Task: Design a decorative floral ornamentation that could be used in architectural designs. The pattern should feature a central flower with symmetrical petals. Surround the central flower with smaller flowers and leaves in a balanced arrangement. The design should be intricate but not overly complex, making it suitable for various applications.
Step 79:
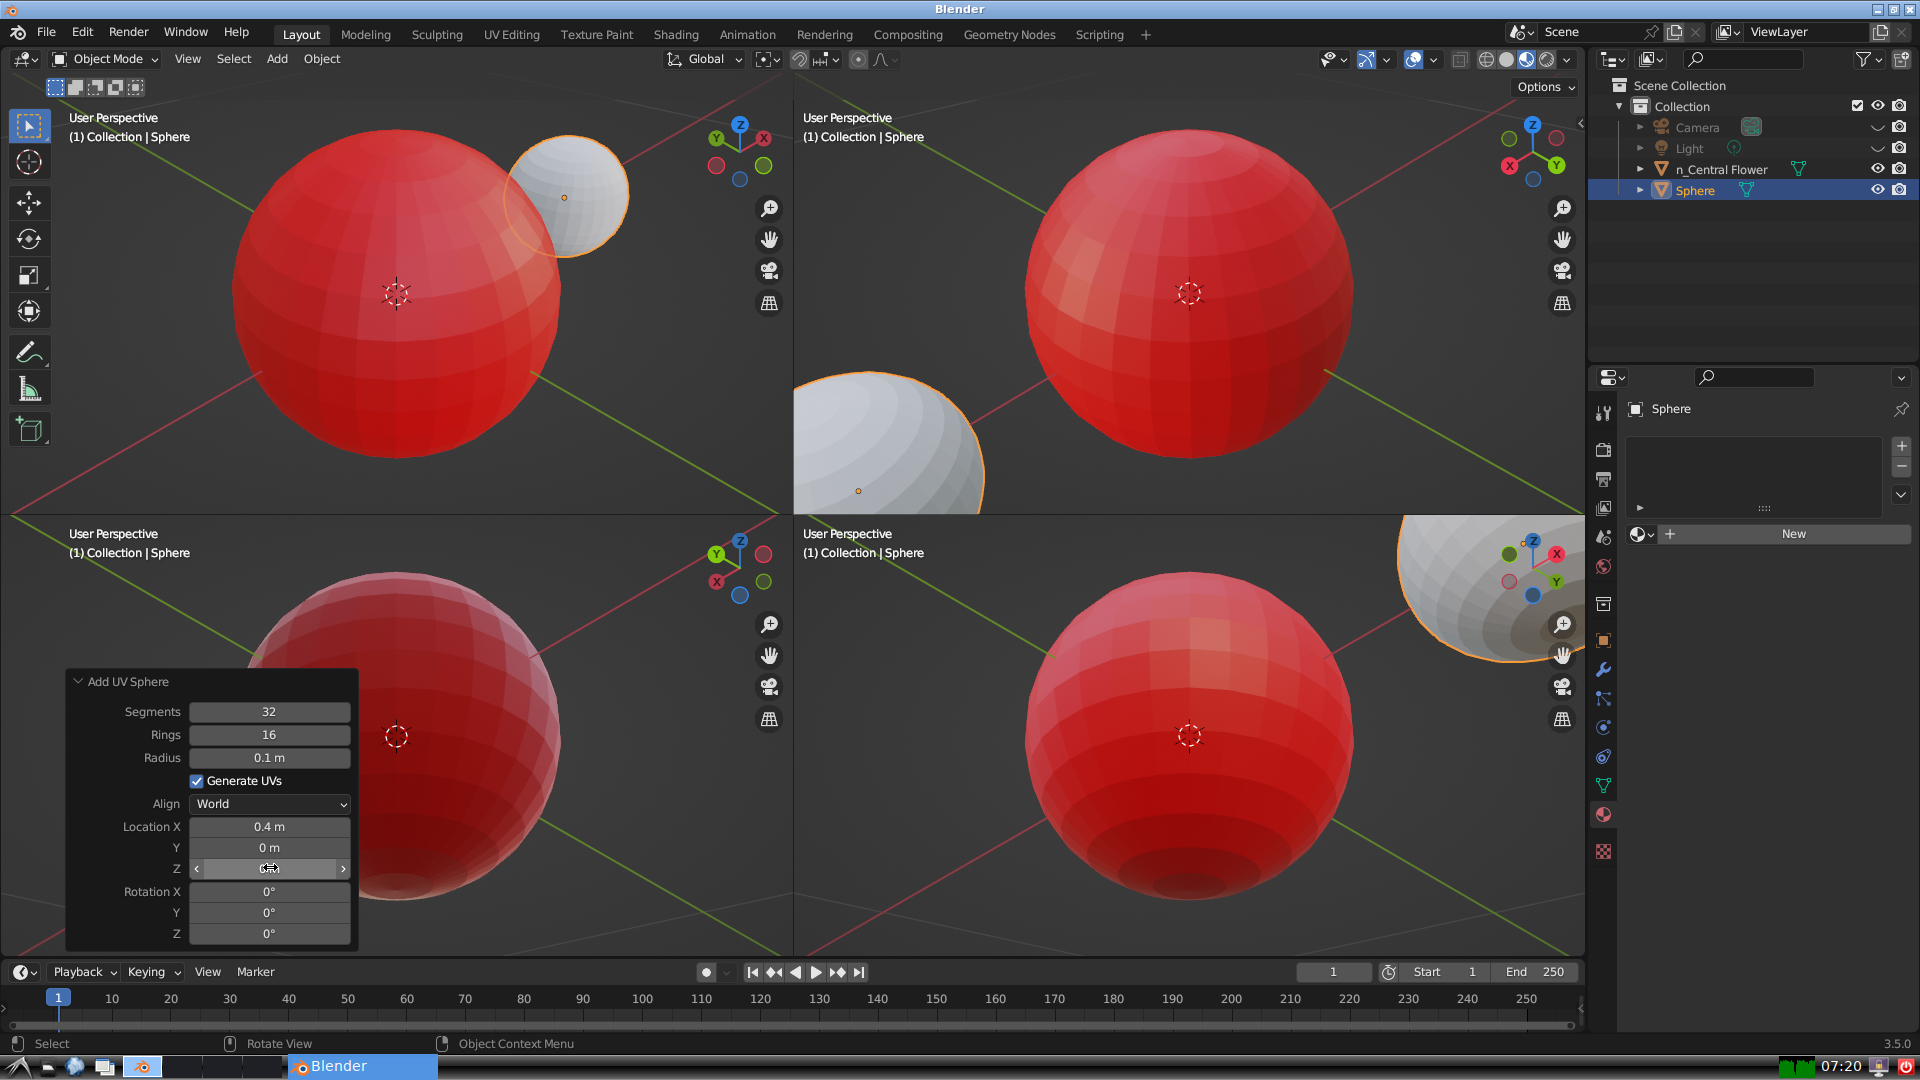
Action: click: no